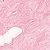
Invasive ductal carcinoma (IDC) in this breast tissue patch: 0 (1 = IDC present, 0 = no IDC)